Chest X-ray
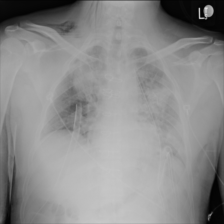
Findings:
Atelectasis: negative
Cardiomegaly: negative
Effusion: negative
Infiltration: negative
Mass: negative
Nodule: negative
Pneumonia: negative
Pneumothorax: negative
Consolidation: negative
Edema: negative
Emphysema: negative
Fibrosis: negative
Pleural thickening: negative
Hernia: negative